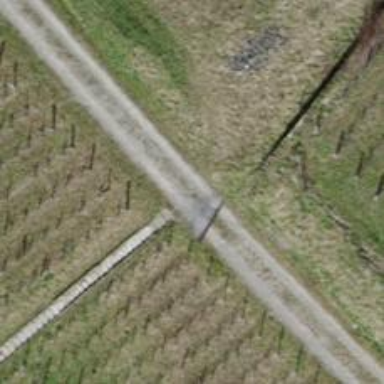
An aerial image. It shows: Gravel track with grade3 tracktype.